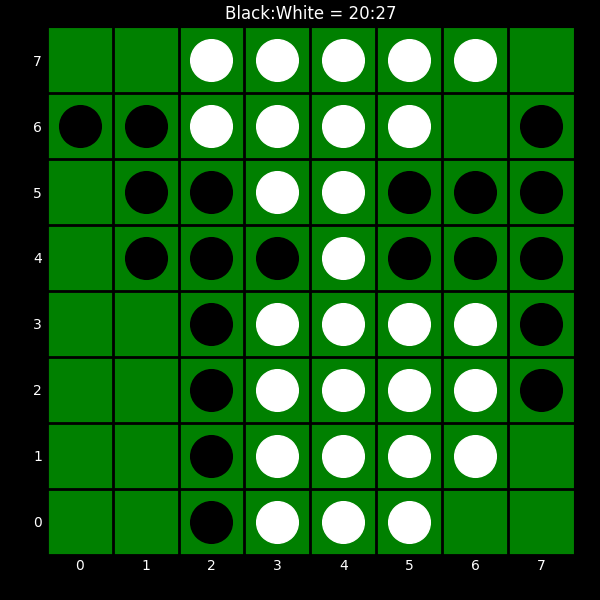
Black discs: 20
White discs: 27